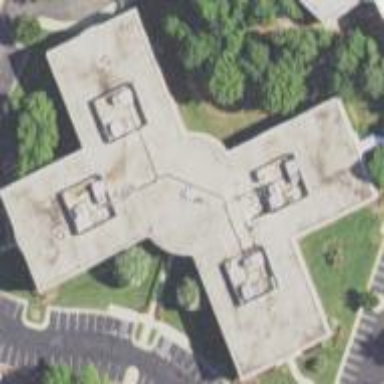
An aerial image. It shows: Commercial building.